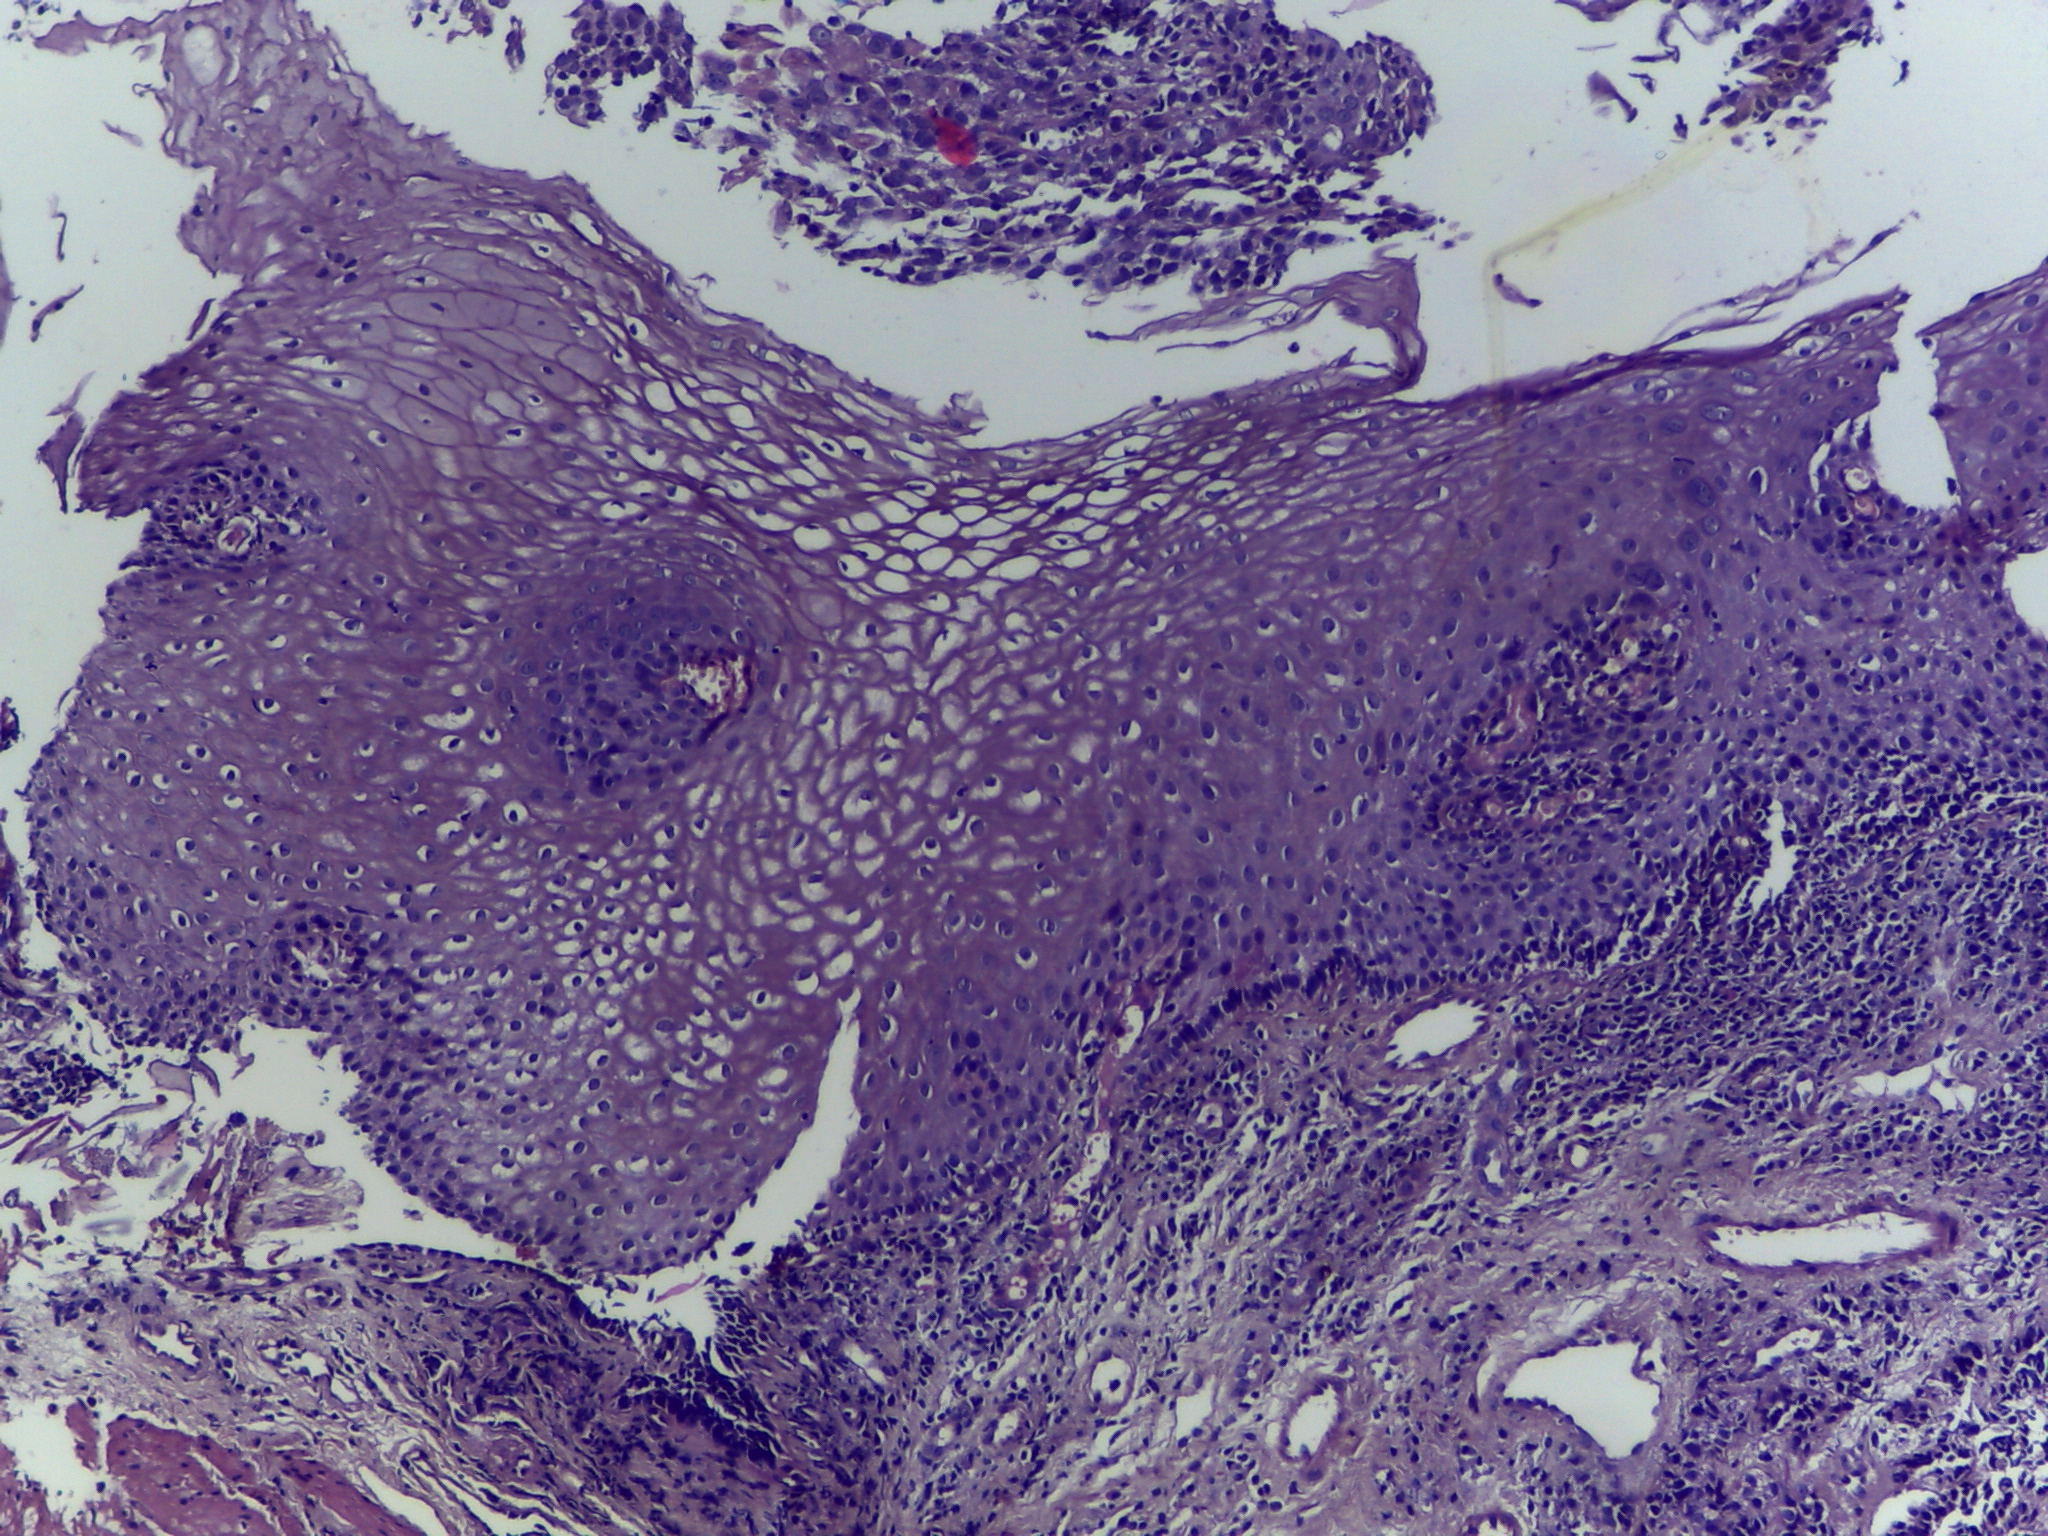
Diagnosis: OSCC